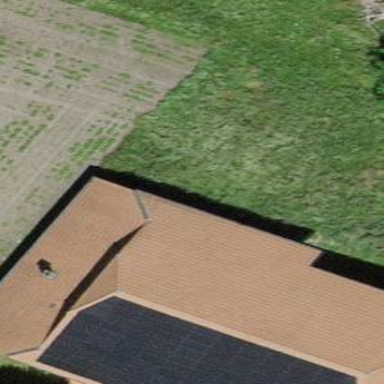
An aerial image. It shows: Residential building with half-hipped roof shape.